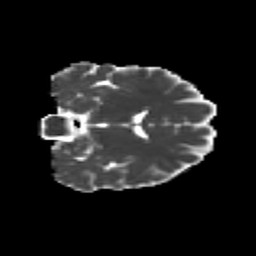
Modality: MD
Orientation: coronal
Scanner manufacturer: siemens
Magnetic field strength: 3 T
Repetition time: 9.2 s
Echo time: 0.084 s